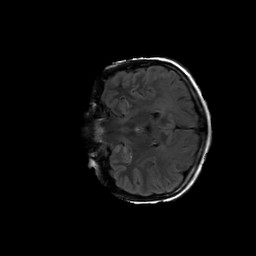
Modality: FLAIR
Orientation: coronal
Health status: ill
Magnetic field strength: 3 T